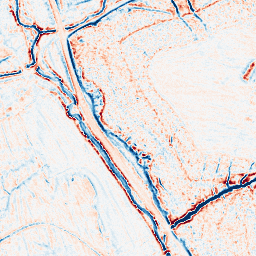
Category: edge_preserving
Decomposition family: bilateral
Decomposition parameters: d: 9
sigma_color: 75
sigma_space: 50
Upsampling method: cubic_catmull_rom
Upsampling parameters: scale: 4
Upsampling scale: 4